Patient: sex F, age 59
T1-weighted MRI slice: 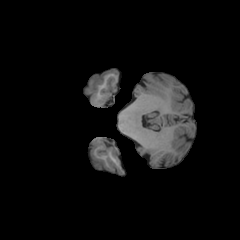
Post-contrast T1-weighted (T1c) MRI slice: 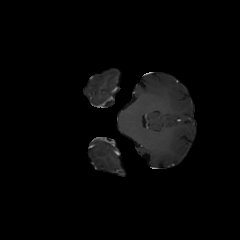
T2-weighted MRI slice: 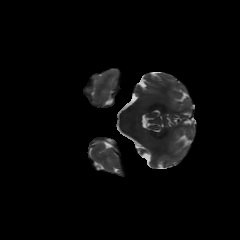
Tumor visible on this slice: no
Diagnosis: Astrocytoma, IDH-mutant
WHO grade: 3